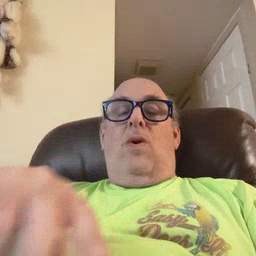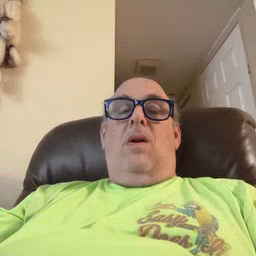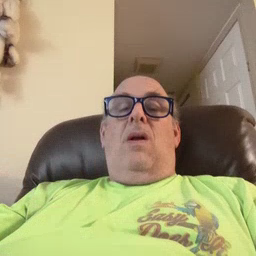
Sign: read